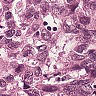
Metastatic tissue present: yes